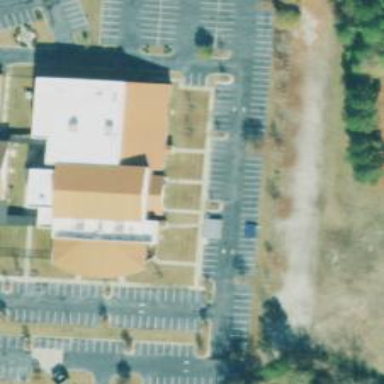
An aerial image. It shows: Beautiful church building.